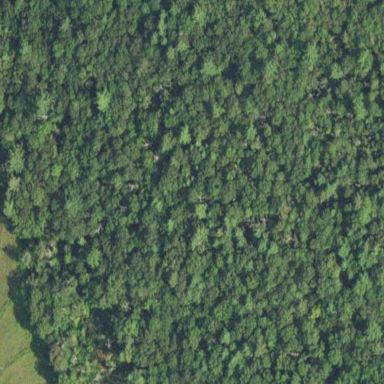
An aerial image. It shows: Mixed woodland with various types of leaves.